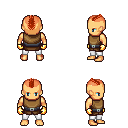
a pixel art fantasy rpg character, male body template, human, tanned skin, leather chest armor, white pants, red short mohawk hairstyle, gold gloves, four views (front, back, left, right), 2x2 character sprite sheet, small pixel art, hard edges, no anti-aliasing